Field crop: maize
Growth stage: 2
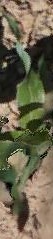
Species: maize